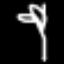
Label: palm tree